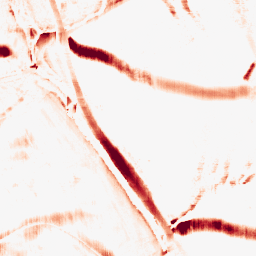
Category: morphological
Decomposition family: morphological_rect
Decomposition parameters: operation: opening
width: 10
height: 20
Upsampling method: cubic_catmull_rom
Upsampling parameters: scale: 2
Upsampling scale: 2